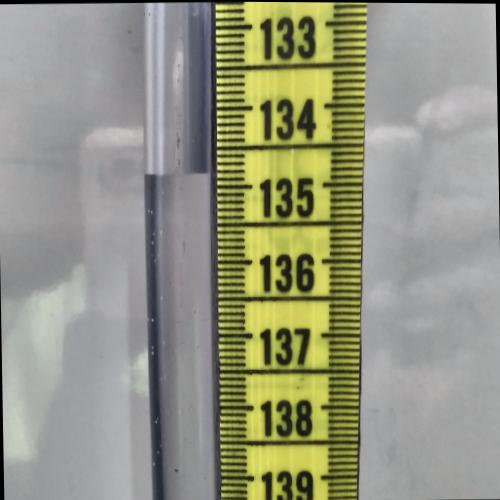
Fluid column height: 134.8 cm